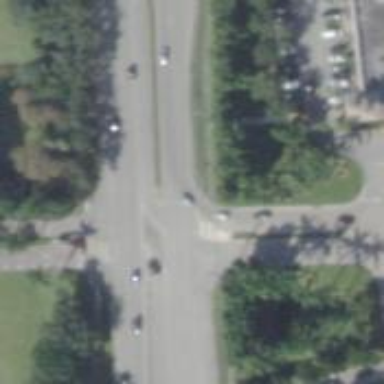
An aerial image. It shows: Secondary road.